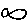
Label: fish